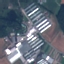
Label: Industrial